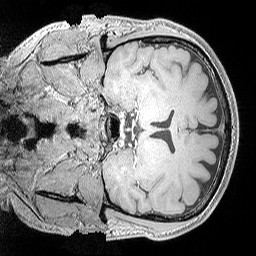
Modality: MP2RAGE
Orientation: coronal
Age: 37
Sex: male
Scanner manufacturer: siemens
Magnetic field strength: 3 T
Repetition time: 5 s
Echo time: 0.00298 s